Interaction volume radius: 5 \u00c5
Interaction volume height: 35 \u00c5
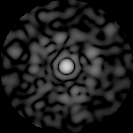
Disorder parameter: 0.8032